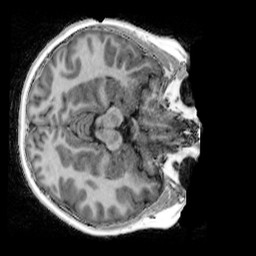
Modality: UNIT1_denoised
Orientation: axial
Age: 9
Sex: male
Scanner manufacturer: siemens
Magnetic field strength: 3 T
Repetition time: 4 s
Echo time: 0.00303 s